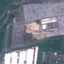
Land use / land cover: Industrial